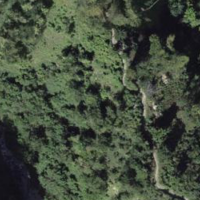
EUNIS habitat code: 44
Species observed at this site:
Hippocrepis emerus